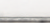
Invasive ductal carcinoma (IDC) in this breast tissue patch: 0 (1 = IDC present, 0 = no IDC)